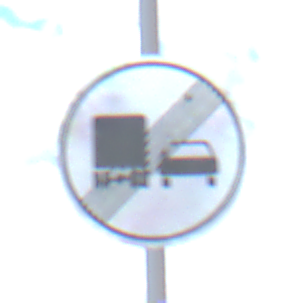
Verkehrszeichen: EndeUeberholverbotKraftfahrzeuge
Umgebung: Outdoor, Nature
Tageszeit: Midday
Wetter: PartlyCloudy
Licht: Natural
Jahreszeit: NotSpecified
Kontrast: HighContrast